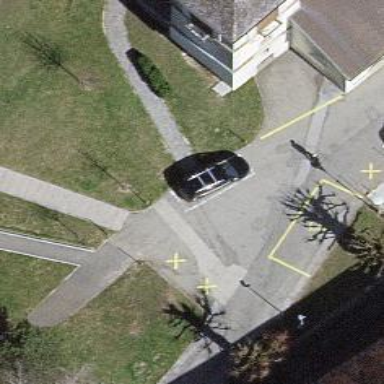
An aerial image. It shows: Footway along the road.